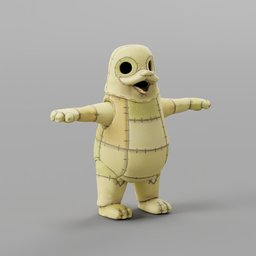
Label: animals